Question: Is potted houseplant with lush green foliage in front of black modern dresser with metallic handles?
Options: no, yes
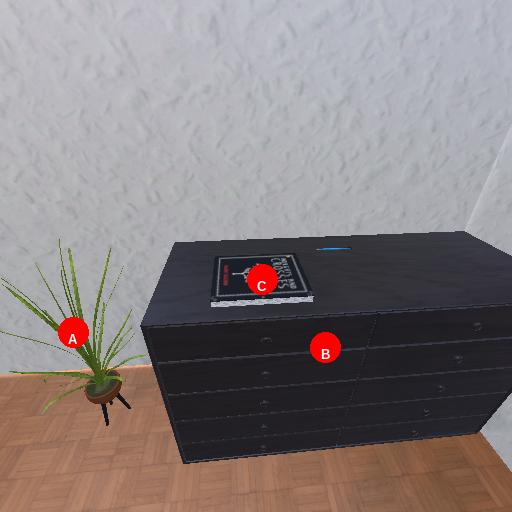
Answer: no